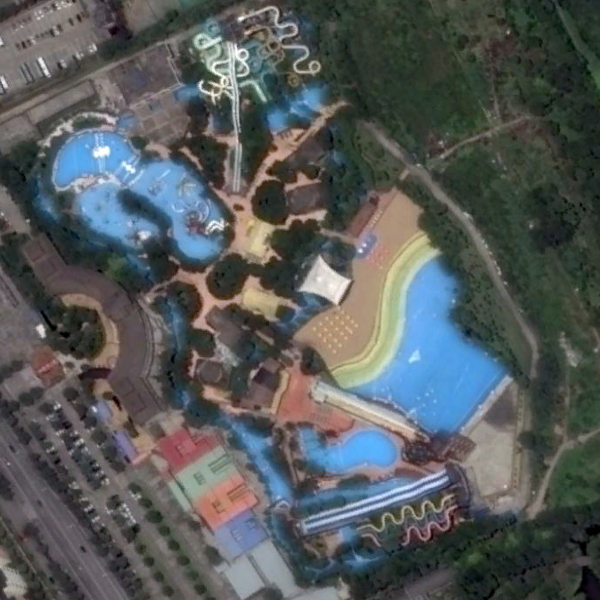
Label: Park